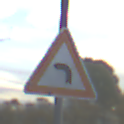
Verkehrszeichen: KurveLinks
Umgebung: Outdoor, Suburban
Tageszeit: MorningAfternoon
Wetter: PartlyCloudy
Licht: Natural
Jahreszeit: NotSpecified
Kontrast: MediumContrast